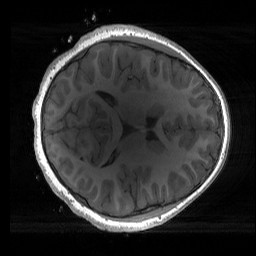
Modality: T1w
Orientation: axial
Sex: female
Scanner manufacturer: siemens
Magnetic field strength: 3 T
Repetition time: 1.9 s
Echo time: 0.00243 s